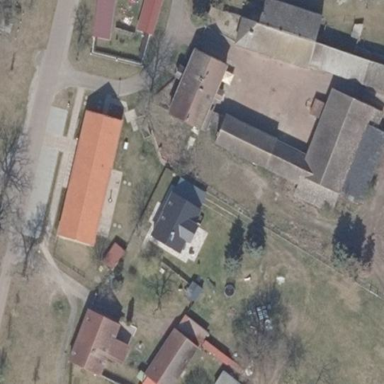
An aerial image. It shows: Gabled barn with sloped roof.